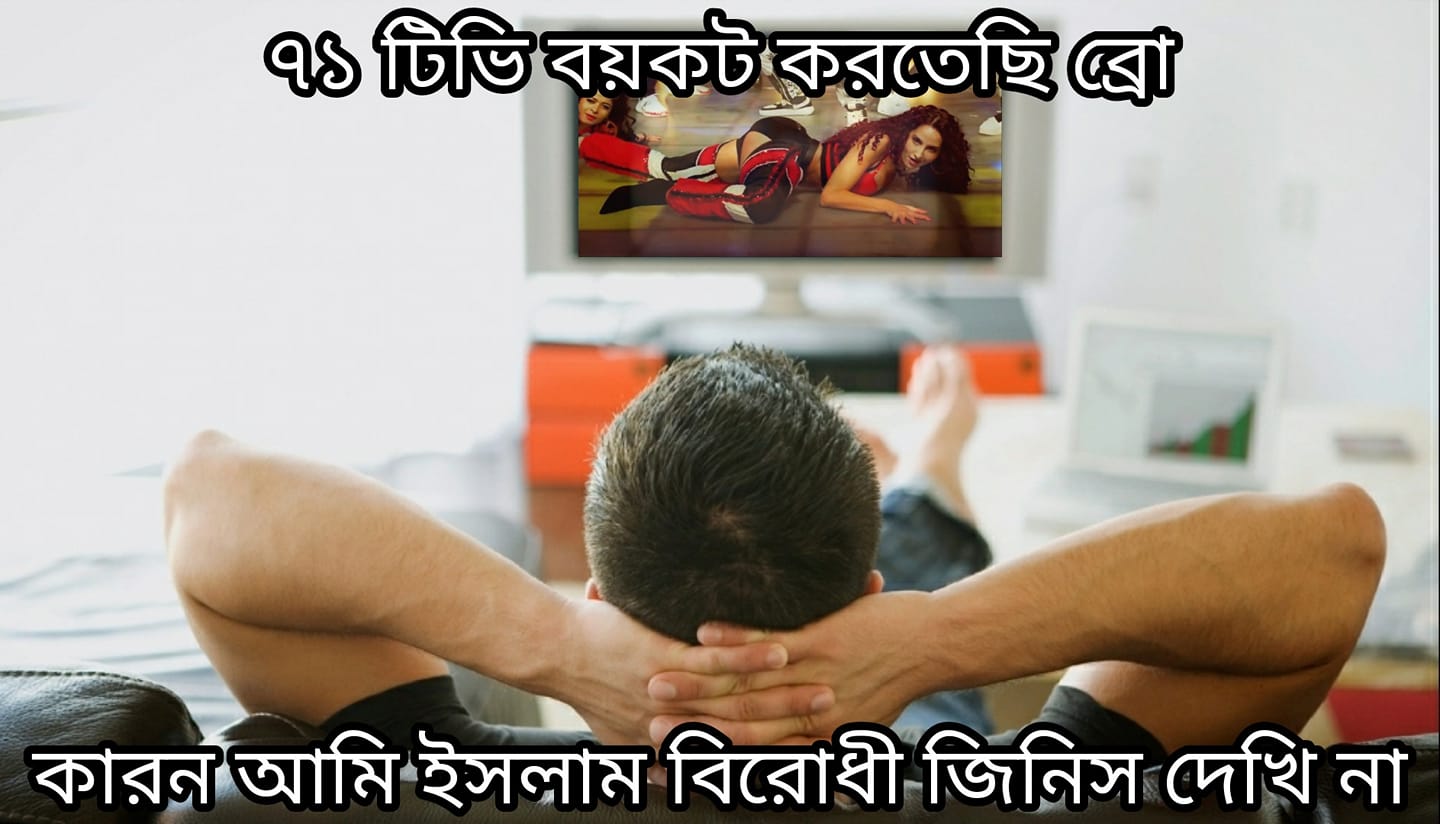
Caption: ৭১ টিভি বয়কট করতেছি ব্রো    কারন আমি ইসলাম বিরোধী জিনিস দেখি না
Label: hate